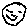
Label: smiley face